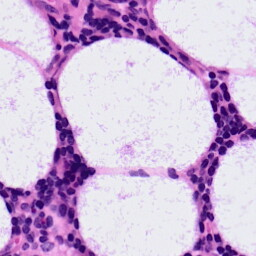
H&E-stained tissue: LymphNode